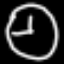
Label: clock